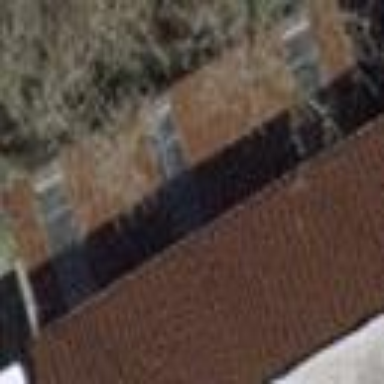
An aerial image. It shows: View of roof of building.